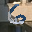
Label: 6